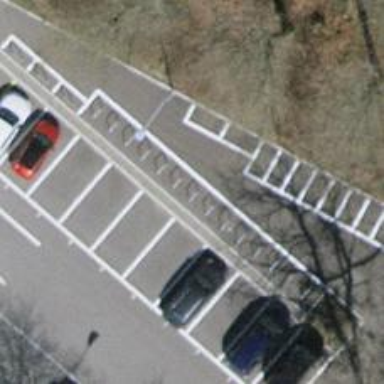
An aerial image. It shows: Bicycle parking area with stands.